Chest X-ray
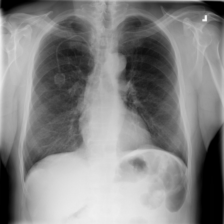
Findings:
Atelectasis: negative
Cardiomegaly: negative
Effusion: negative
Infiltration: positive
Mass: negative
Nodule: negative
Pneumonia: negative
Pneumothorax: negative
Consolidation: negative
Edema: negative
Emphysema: negative
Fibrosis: negative
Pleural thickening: negative
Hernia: negative